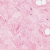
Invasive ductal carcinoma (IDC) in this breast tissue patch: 0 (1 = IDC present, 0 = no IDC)